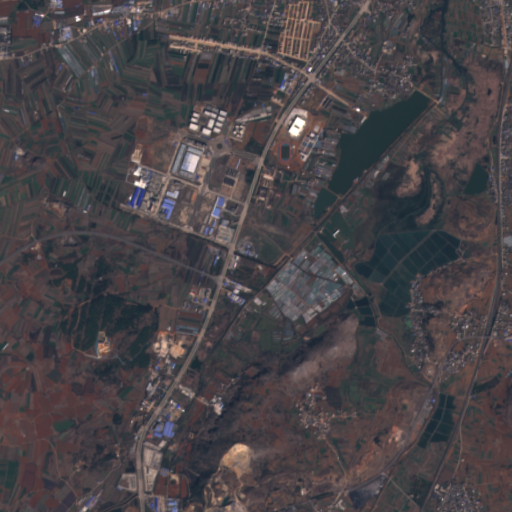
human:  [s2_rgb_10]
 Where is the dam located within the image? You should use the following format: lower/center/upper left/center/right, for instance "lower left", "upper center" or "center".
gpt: The dam is located in the upper right of the image.
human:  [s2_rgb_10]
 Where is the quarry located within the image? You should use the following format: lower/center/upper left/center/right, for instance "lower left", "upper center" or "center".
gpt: The quarry is located in the lower left of the image.
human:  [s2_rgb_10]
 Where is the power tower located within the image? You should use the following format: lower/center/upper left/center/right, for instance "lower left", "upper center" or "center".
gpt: There is no power tower in the image.